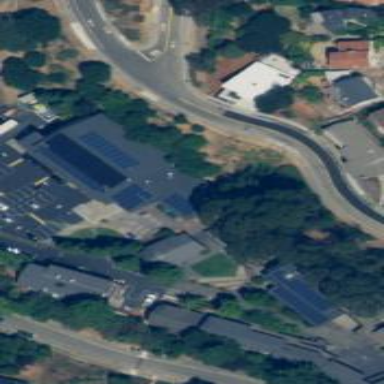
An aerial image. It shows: School building.